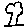
Label: tree